A 2-D grayscale encoding of one vibration snapshot from a rotor kit is shown. Diagnose the rotating machine from this image, choosing from: normal, misalignment, unbalance, looseness.
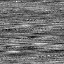
Answer: unbalance